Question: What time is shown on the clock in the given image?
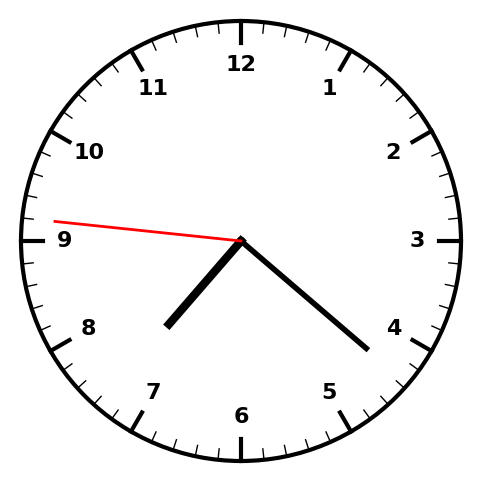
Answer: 07:21:46